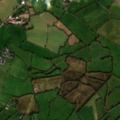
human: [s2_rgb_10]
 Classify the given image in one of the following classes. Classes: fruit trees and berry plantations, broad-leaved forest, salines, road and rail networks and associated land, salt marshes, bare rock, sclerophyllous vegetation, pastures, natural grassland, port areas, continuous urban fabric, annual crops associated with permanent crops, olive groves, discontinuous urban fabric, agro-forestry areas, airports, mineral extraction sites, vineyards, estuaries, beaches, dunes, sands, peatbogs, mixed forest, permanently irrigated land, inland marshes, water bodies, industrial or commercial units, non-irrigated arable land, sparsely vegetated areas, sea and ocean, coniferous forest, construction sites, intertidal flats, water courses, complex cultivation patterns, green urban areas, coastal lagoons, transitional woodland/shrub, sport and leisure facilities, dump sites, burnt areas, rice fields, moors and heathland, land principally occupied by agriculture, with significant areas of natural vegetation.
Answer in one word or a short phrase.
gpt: non-irrigated arable land, pastures, transitional woodland/shrub